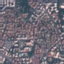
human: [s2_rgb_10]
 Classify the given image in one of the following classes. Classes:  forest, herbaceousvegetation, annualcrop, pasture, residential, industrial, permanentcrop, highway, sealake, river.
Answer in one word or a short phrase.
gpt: Residential